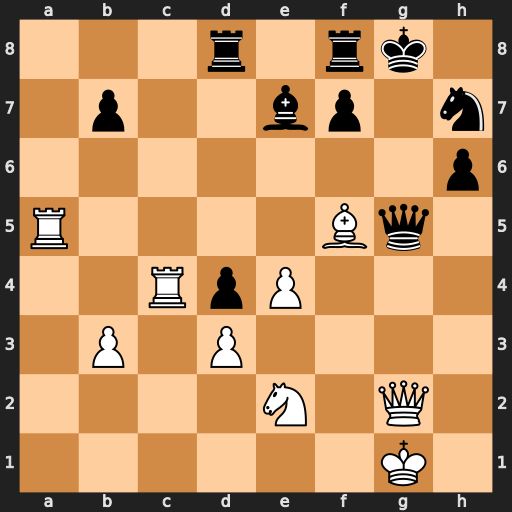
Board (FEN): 3r1rk1/1p2bp1n/7p/R4Bq1/2RpP3/1P1P4/4N1Q1/6K1
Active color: w
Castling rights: -
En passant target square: -
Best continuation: Bxh7+ Kxh7 Rxg5